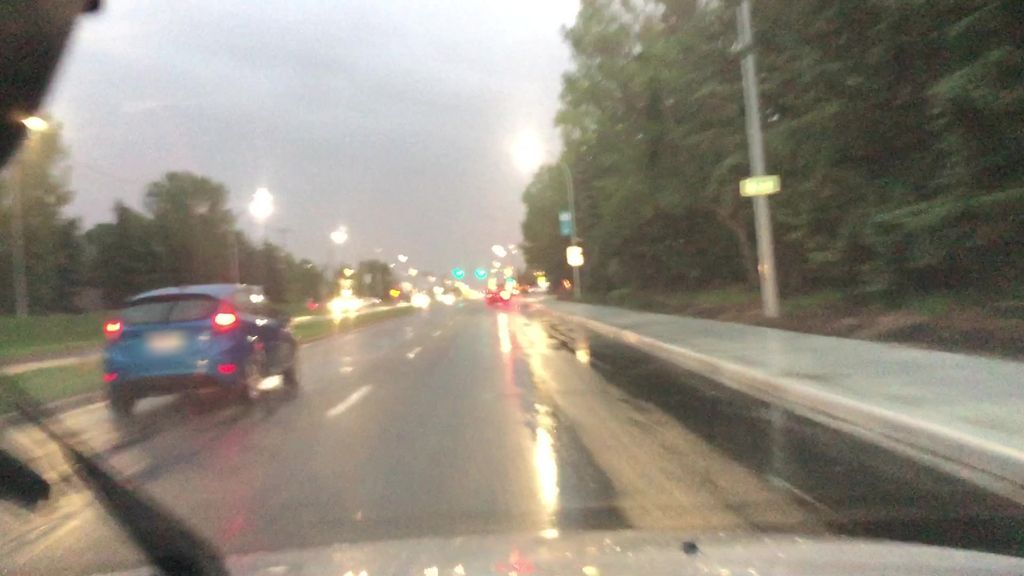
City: edmonton